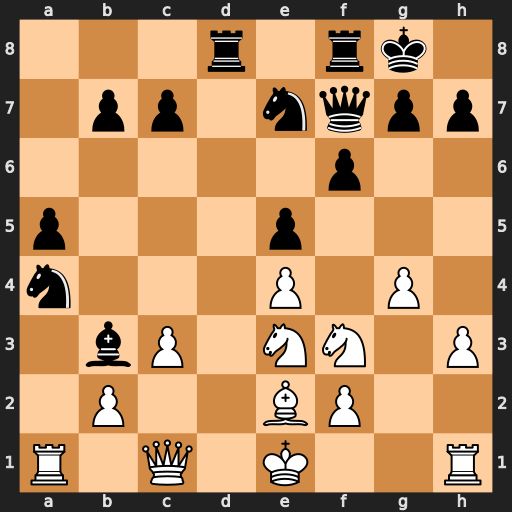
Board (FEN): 3r1rk1/1pp1nqpp/5p2/p3p3/n3P1P1/1bP1NN1P/1P2BP2/R1Q1K2R
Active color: w
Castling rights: KQ
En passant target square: -
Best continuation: Rxa4 Bxa4 Bc4 Qxc4 Nxc4